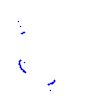
Particle: proton